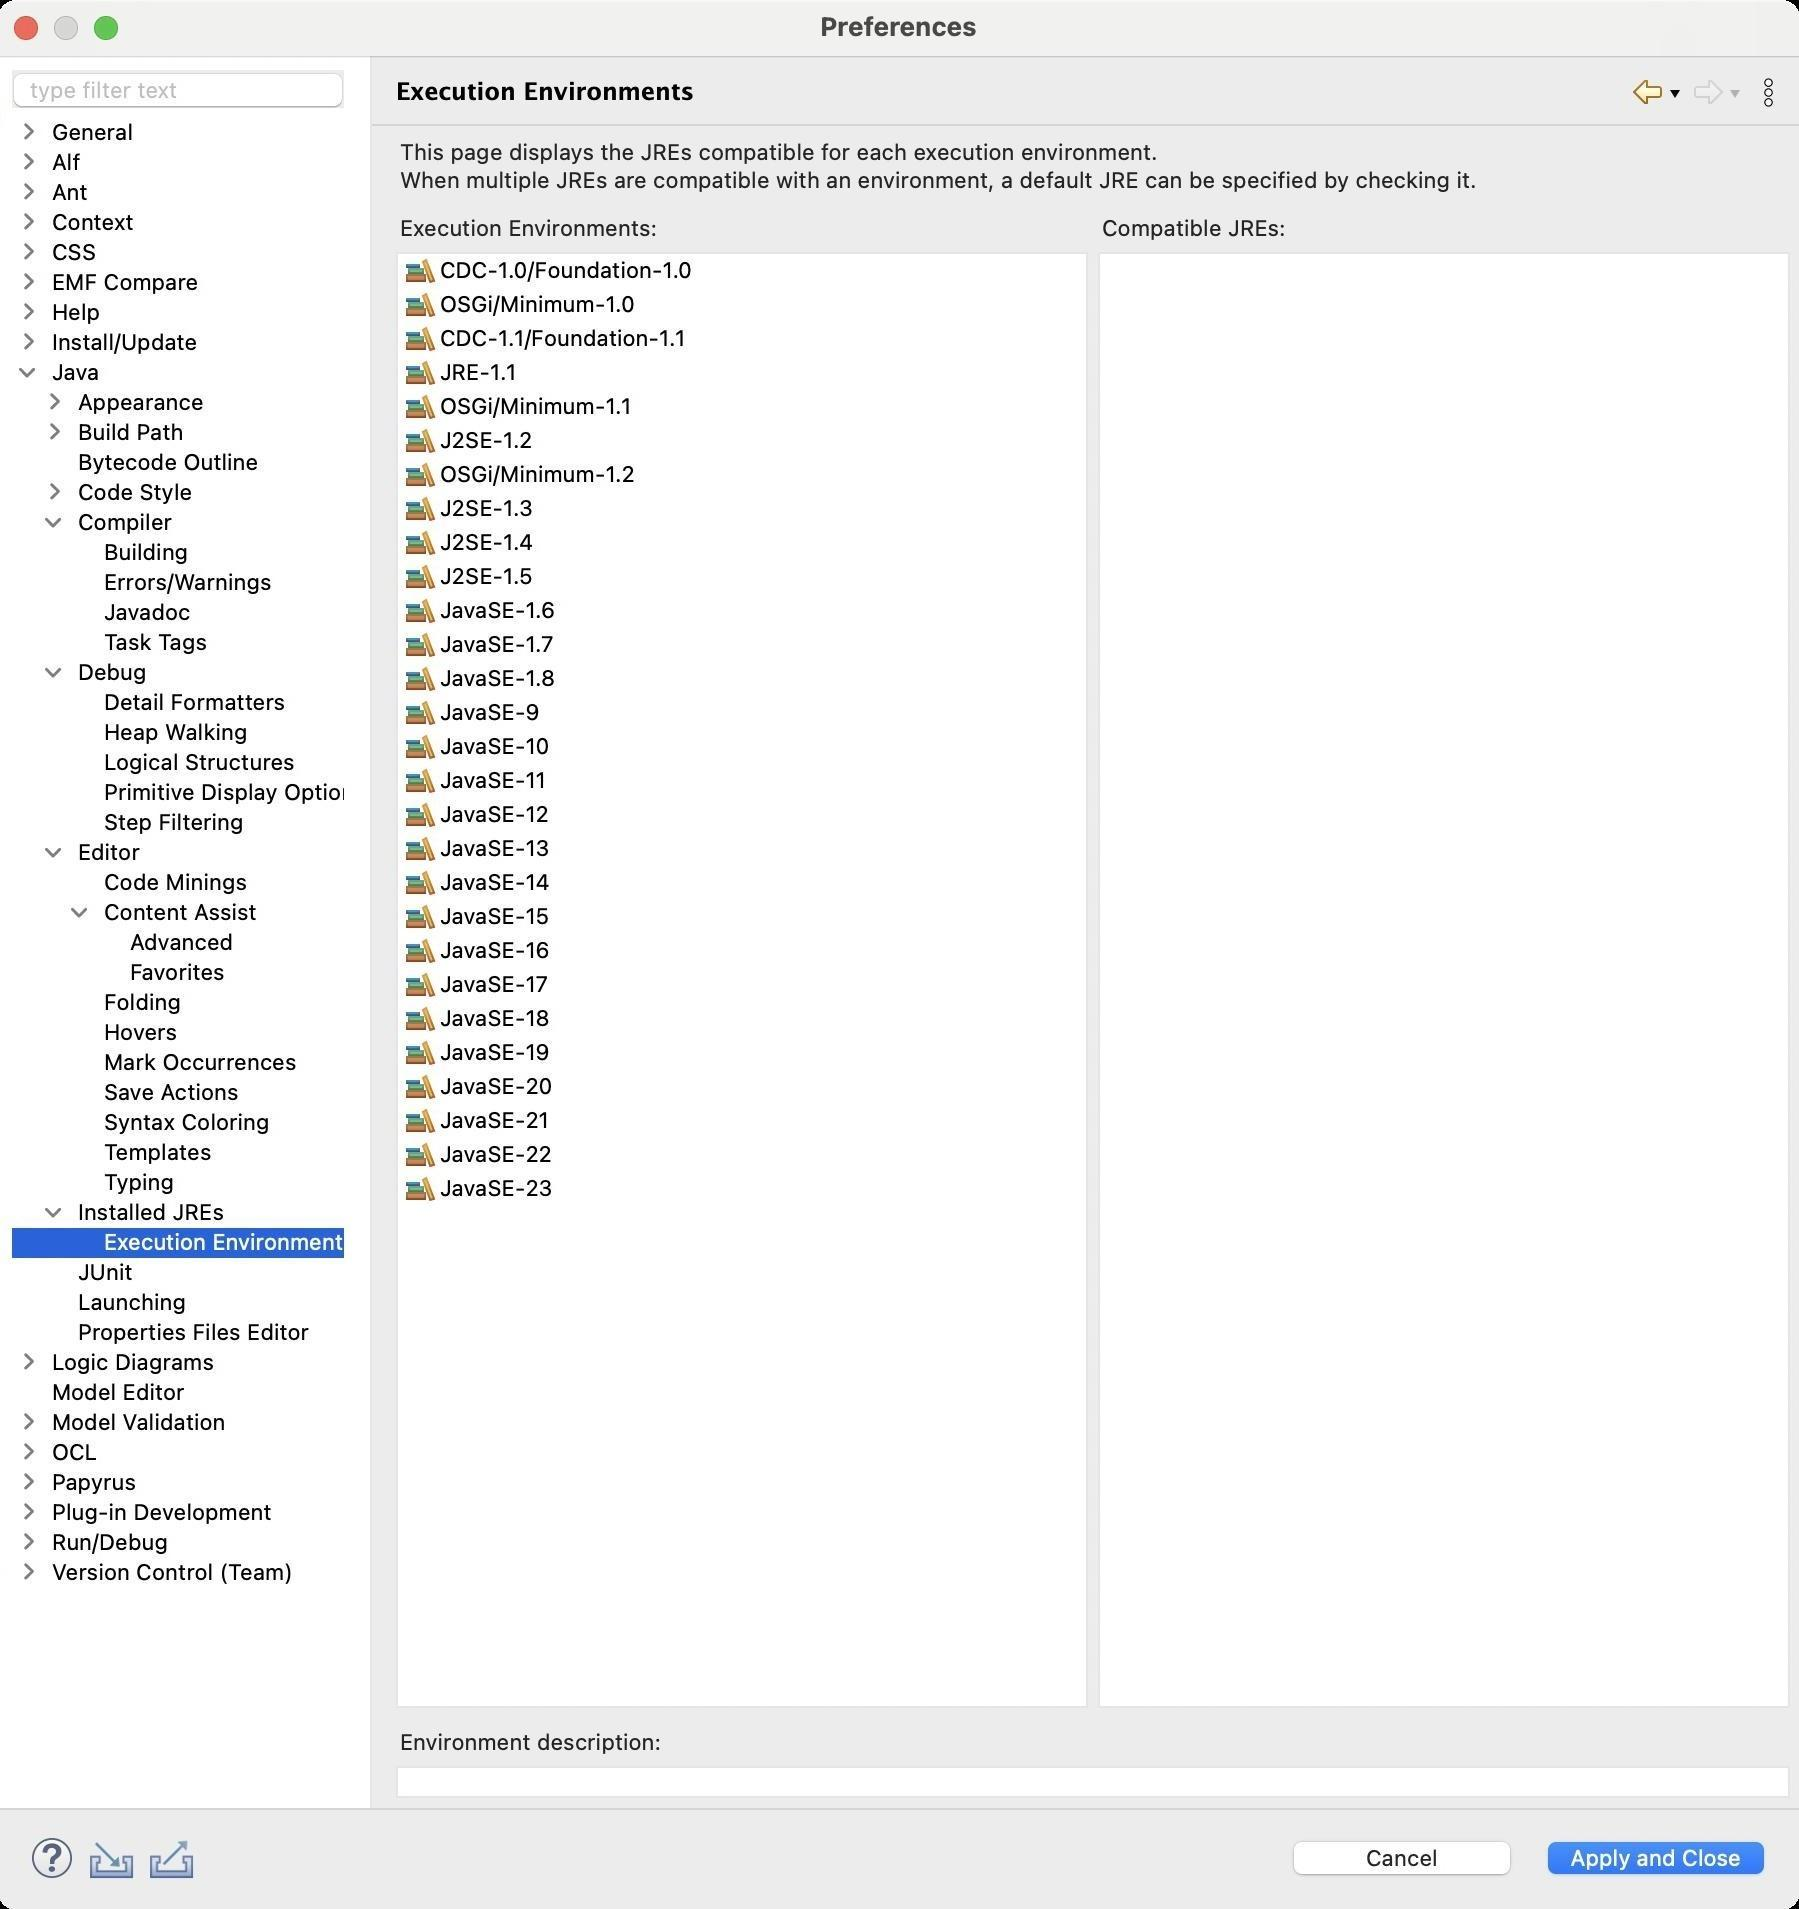
Accessibility tree:
{"name": "Preferences", "role": "AXWindow", "description": null, "role_description": "standard window", "value": null, "position": "480.00;95.00", "size": "901;955", "children": [{"name": "Apply_and_Close", "role": "AXButton", "description": null, "role_description": "button", "value": null, "position": "769.00;917.00", "size": "120;27", "children": []}, {"name": "Cancel", "role": "AXButton", "description": null, "role_description": "button", "value": null, "position": "642.00;917.00", "size": "120;27", "children": []}, {"name": null, "role": "AXToolbar", "description": null, "role_description": "toolbar", "value": null, "position": "12.00;915.00", "size": "90;30", "children": [{"name": "Help", "role": "AXCheckBox", "description": null, "role_description": "checkbox", "value": 0, "position": "12.00;915.00", "size": "30;30", "children": []}, {"name": "Import", "role": "AXButton", "description": null, "role_description": "button", "value": null, "position": "42.00;915.00", "size": "30;30", "children": []}, {"name": "Export", "role": "AXButton", "description": null, "role_description": "button", "value": null, "position": "72.00;915.00", "size": "30;30", "children": []}]}, {"name": null, "role": "AXScrollArea", "description": null, "role_description": "scroll area", "value": null, "position": "199.00;69.00", "size": "697;830", "children": [{"name": null, "role": "AXScrollArea", "description": null, "role_description": "scroll area", "value": null, "position": "199.00;883.00", "size": "697;16", "children": [{"name": null, "role": "AXTextArea", "description": null, "role_description": "text entry area", "value": "", "position": "200.00;884.00", "size": "694;14", "children": []}]}, {"name": null, "role": "AXStaticText", "description": null, "role_description": "text", "value": "Environment description:", "position": "199.00;864.00", "size": "697;14", "children": []}, {"name": null, "role": "AXScrollArea", "description": null, "role_description": "scroll area", "value": null, "position": "550.00;126.00", "size": "346;728", "children": [{"name": null, "role": "AXTable", "description": null, "role_description": "table", "value": null, "position": "551.00;127.00", "size": "344;726", "children": [{"name": null, "role": "AXColumn", "description": null, "role_description": "column", "value": null, "position": "551.00;127.00", "size": "15;726", "children": []}, {"name": null, "role": "AXColumn", "description": null, "role_description": "column", "value": null, "position": "566.00;127.00", "size": "6;726", "children": []}]}]}, {"name": null, "role": "AXStaticText", "description": null, "role_description": "text", "value": "Compatible JREs:", "position": "550.00;107.00", "size": "346;14", "children": []}, {"name": null, "role": "AXScrollArea", "description": null, "role_description": "scroll area", "value": null, "position": "199.00;126.00", "size": "346;728", "children": [{"name": null, "role": "AXTable", "description": null, "role_description": "table", "value": null, "position": "200.00;127.00", "size": "344;726", "children": [{"name": null, "role": "AXRow", "description": null, "role_description": "table row", "value": null, "position": "200.00;127.00", "size": "344;17", "children": [{"name": null, "role": "AXStaticText", "description": null, "role_description": "text", "value": "CDC-1.0/Foundation-1.0", "position": "200.00;127.00", "size": "150;16", "children": []}]}, {"name": null, "role": "AXRow", "description": null, "role_description": "table row", "value": null, "position": "200.00;144.00", "size": "344;17", "children": [{"name": null, "role": "AXStaticText", "description": null, "role_description": "text", "value": "OSGi/Minimum-1.0", "position": "200.00;144.00", "size": "150;16", "children": []}]}, {"name": null, "role": "AXRow", "description": null, "role_description": "table row", "value": null, "position": "200.00;161.00", "size": "344;17", "children": [{"name": null, "role": "AXStaticText", "description": null, "role_description": "text", "value": "CDC-1.1/Foundation-1.1", "position": "200.00;161.00", "size": "150;16", "children": []}]}, {"name": null, "role": "AXRow", "description": null, "role_description": "table row", "value": null, "position": "200.00;178.00", "size": "344;17", "children": [{"name": null, "role": "AXStaticText", "description": null, "role_description": "text", "value": "JRE-1.1", "position": "200.00;178.00", "size": "150;16", "children": []}]}, {"name": null, "role": "AXRow", "description": null, "role_description": "table row", "value": null, "position": "200.00;195.00", "size": "344;17", "children": [{"name": null, "role": "AXStaticText", "description": null, "role_description": "text", "value": "OSGi/Minimum-1.1", "position": "200.00;195.00", "size": "150;16", "children": []}]}, {"name": null, "role": "AXRow", "description": null, "role_description": "table row", "value": null, "position": "200.00;212.00", "size": "344;17", "children": [{"name": null, "role": "AXStaticText", "description": null, "role_description": "text", "value": "J2SE-1.2", "position": "200.00;212.00", "size": "150;16", "children": []}]}, {"name": null, "role": "AXRow", "description": null, "role_description": "table row", "value": null, "position": "200.00;229.00", "size": "344;17", "children": [{"name": null, "role": "AXStaticText", "description": null, "role_description": "text", "value": "OSGi/Minimum-1.2", "position": "200.00;229.00", "size": "150;16", "children": []}]}, {"name": null, "role": "AXRow", "description": null, "role_description": "table row", "value": null, "position": "200.00;246.00", "size": "344;17", "children": [{"name": null, "role": "AXStaticText", "description": null, "role_description": "text", "value": "J2SE-1.3", "position": "200.00;246.00", "size": "150;16", "children": []}]}, {"name": null, "role": "AXRow", "description": null, "role_description": "table row", "value": null, "position": "200.00;263.00", "size": "344;17", "children": [{"name": null, "role": "AXStaticText", "description": null, "role_description": "text", "value": "J2SE-1.4", "position": "200.00;263.00", "size": "150;16", "children": []}]}, {"name": null, "role": "AXRow", "description": null, "role_description": "table row", "value": null, "position": "200.00;280.00", "size": "344;17", "children": [{"name": null, "role": "AXStaticText", "description": null, "role_description": "text", "value": "J2SE-1.5", "position": "200.00;280.00", "size": "150;16", "children": []}]}, {"name": null, "role": "AXRow", "description": null, "role_description": "table row", "value": null, "position": "200.00;297.00", "size": "344;17", "children": [{"name": null, "role": "AXStaticText", "description": null, "role_description": "text", "value": "JavaSE-1.6", "position": "200.00;297.00", "size": "150;16", "children": []}]}, {"name": null, "role": "AXRow", "description": null, "role_description": "table row", "value": null, "position": "200.00;314.00", "size": "344;17", "children": [{"name": null, "role": "AXStaticText", "description": null, "role_description": "text", "value": "JavaSE-1.7", "position": "200.00;314.00", "size": "150;16", "children": []}]}, {"name": null, "role": "AXRow", "description": null, "role_description": "table row", "value": null, "position": "200.00;331.00", "size": "344;17", "children": [{"name": null, "role": "AXStaticText", "description": null, "role_description": "text", "value": "JavaSE-1.8", "position": "200.00;331.00", "size": "150;16", "children": []}]}, {"name": null, "role": "AXRow", "description": null, "role_description": "table row", "value": null, "position": "200.00;348.00", "size": "344;17", "children": [{"name": null, "role": "AXStaticText", "description": null, "role_description": "text", "value": "JavaSE-9", "position": "200.00;348.00", "size": "150;16", "children": []}]}, {"name": null, "role": "AXRow", "description": null, "role_description": "table row", "value": null, "position": "200.00;365.00", "size": "344;17", "children": [{"name": null, "role": "AXStaticText", "description": null, "role_description": "text", "value": "JavaSE-10", "position": "200.00;365.00", "size": "150;16", "children": []}]}, {"name": null, "role": "AXRow", "description": null, "role_description": "table row", "value": null, "position": "200.00;382.00", "size": "344;17", "children": [{"name": null, "role": "AXStaticText", "description": null, "role_description": "text", "value": "JavaSE-11", "position": "200.00;382.00", "size": "150;16", "children": []}]}, {"name": null, "role": "AXRow", "description": null, "role_description": "table row", "value": null, "position": "200.00;399.00", "size": "344;17", "children": [{"name": null, "role": "AXStaticText", "description": null, "role_description": "text", "value": "JavaSE-12", "position": "200.00;399.00", "size": "150;16", "children": []}]}, {"name": null, "role": "AXRow", "description": null, "role_description": "table row", "value": null, "position": "200.00;416.00", "size": "344;17", "children": [{"name": null, "role": "AXStaticText", "description": null, "role_description": "text", "value": "JavaSE-13", "position": "200.00;416.00", "size": "150;16", "children": []}]}, {"name": null, "role": "AXRow", "description": null, "role_description": "table row", "value": null, "position": "200.00;433.00", "size": "344;17", "children": [{"name": null, "role": "AXStaticText", "description": null, "role_description": "text", "value": "JavaSE-14", "position": "200.00;433.00", "size": "150;16", "children": []}]}, {"name": null, "role": "AXRow", "description": null, "role_description": "table row", "value": null, "position": "200.00;450.00", "size": "344;17", "children": [{"name": null, "role": "AXStaticText", "description": null, "role_description": "text", "value": "JavaSE-15", "position": "200.00;450.00", "size": "150;16", "children": []}]}, {"name": null, "role": "AXRow", "description": null, "role_description": "table row", "value": null, "position": "200.00;467.00", "size": "344;17", "children": [{"name": null, "role": "AXStaticText", "description": null, "role_description": "text", "value": "JavaSE-16", "position": "200.00;467.00", "size": "150;16", "children": []}]}, {"name": null, "role": "AXRow", "description": null, "role_description": "table row", "value": null, "position": "200.00;484.00", "size": "344;17", "children": [{"name": null, "role": "AXStaticText", "description": null, "role_description": "text", "value": "JavaSE-17", "position": "200.00;484.00", "size": "150;16", "children": []}]}, {"name": null, "role": "AXRow", "description": null, "role_description": "table row", "value": null, "position": "200.00;501.00", "size": "344;17", "children": [{"name": null, "role": "AXStaticText", "description": null, "role_description": "text", "value": "JavaSE-18", "position": "200.00;501.00", "size": "150;16", "children": []}]}, {"name": null, "role": "AXRow", "description": null, "role_description": "table row", "value": null, "position": "200.00;518.00", "size": "344;17", "children": [{"name": null, "role": "AXStaticText", "description": null, "role_description": "text", "value": "JavaSE-19", "position": "200.00;518.00", "size": "150;16", "children": []}]}, {"name": null, "role": "AXRow", "description": null, "role_description": "table row", "value": null, "position": "200.00;535.00", "size": "344;17", "children": [{"name": null, "role": "AXStaticText", "description": null, "role_description": "text", "value": "JavaSE-20", "position": "200.00;535.00", "size": "150;16", "children": []}]}, {"name": null, "role": "AXRow", "description": null, "role_description": "table row", "value": null, "position": "200.00;552.00", "size": "344;17", "children": [{"name": null, "role": "AXStaticText", "description": null, "role_description": "text", "value": "JavaSE-21", "position": "200.00;552.00", "size": "150;16", "children": []}]}, {"name": null, "role": "AXRow", "description": null, "role_description": "table row", "value": null, "position": "200.00;569.00", "size": "344;17", "children": [{"name": null, "role": "AXStaticText", "description": null, "role_description": "text", "value": "JavaSE-22", "position": "200.00;569.00", "size": "150;16", "children": []}]}, {"name": null, "role": "AXRow", "description": null, "role_description": "table row", "value": null, "position": "200.00;586.00", "size": "344;17", "children": [{"name": null, "role": "AXStaticText", "description": null, "role_description": "text", "value": "JavaSE-23", "position": "200.00;586.00", "size": "150;16", "children": []}]}, {"name": null, "role": "AXColumn", "description": null, "role_description": "column", "value": null, "position": "200.00;127.00", "size": "151;726", "children": []}]}]}, {"name": null, "role": "AXStaticText", "description": null, "role_description": "text", "value": "Execution Environments:", "position": "199.00;107.00", "size": "346;14", "children": []}, {"name": null, "role": "AXStaticText", "description": null, "role_description": "text", "value": "This page displays the JREs compatible for each execution environment.\nWhen multiple JREs are compatible with an environment, a default JRE can be specified by checking it.", "position": "199.00;69.00", "size": "697;28", "children": []}]}, {"name": null, "role": "AXToolbar", "description": "", "role_description": "toolbar", "value": null, "position": "814.00;35.00", "size": "82;22", "children": [{"name": "Back_to_Installed_JREs", "role": "AXMenuButton", "description": null, "role_description": "menu button", "value": null, "position": "814.00;35.00", "size": "22;22", "children": []}, {"name": "Forward", "role": "AXMenuButton", "description": null, "role_description": "menu button", "value": null, "position": "844.00;35.00", "size": "22;22", "children": []}, {"name": "Additional_Dialog_Actions", "role": "AXButton", "description": null, "role_description": "button", "value": null, "position": "874.00;35.00", "size": "22;22", "children": []}]}, {"name": null, "role": "AXStaticText", "description": "", "role_description": "text", "value": "Execution Environments", "position": "196.00;35.00", "size": "611;21", "children": []}, {"name": null, "role": "AXSplitter", "description": null, "role_description": "splitter", "value": 180, "position": "180.00;28.00", "size": "5;876", "children": []}, {"name": null, "role": "AXScrollArea", "description": null, "role_description": "scroll area", "value": null, "position": "7.00;59.00", "size": "166;845", "children": [{"name": null, "role": "AXOutline", "description": null, "role_description": "outline", "value": null, "position": "7.00;59.00", "size": "178;845", "children": [{"name": null, "role": "AXRow", "description": null, "role_description": "outline row", "value": null, "position": "7.00;59.00", "size": "178;15", "children": [{"name": null, "role": "AXGroup", "description": null, "role_description": "group", "value": null, "position": "7.00;59.00", "size": "178;15", "children": [{"name": null, "role": "AXDisclosureTriangle", "description": null, "role_description": "disclosure triangle", "value": 0, "position": "9.00;59.00", "size": "12;14", "children": []}, {"name": null, "role": "AXStaticText", "description": null, "role_description": "text", "value": "General", "position": "25.00;59.00", "size": "159;14", "children": []}]}]}, {"name": null, "role": "AXRow", "description": null, "role_description": "outline row", "value": null, "position": "7.00;74.00", "size": "178;15", "children": [{"name": null, "role": "AXGroup", "description": null, "role_description": "group", "value": null, "position": "7.00;74.00", "size": "178;15", "children": [{"name": null, "role": "AXDisclosureTriangle", "description": null, "role_description": "disclosure triangle", "value": 0, "position": "9.00;74.00", "size": "12;14", "children": []}, {"name": null, "role": "AXStaticText", "description": null, "role_description": "text", "value": "Alf", "position": "25.00;74.00", "size": "159;14", "children": []}]}]}, {"name": null, "role": "AXRow", "description": null, "role_description": "outline row", "value": null, "position": "7.00;89.00", "size": "178;15", "children": [{"name": null, "role": "AXGroup", "description": null, "role_description": "group", "value": null, "position": "7.00;89.00", "size": "178;15", "children": [{"name": null, "role": "AXDisclosureTriangle", "description": null, "role_description": "disclosure triangle", "value": 0, "position": "9.00;89.00", "size": "12;14", "children": []}, {"name": null, "role": "AXStaticText", "description": null, "role_description": "text", "value": "Ant", "position": "25.00;89.00", "size": "159;14", "children": []}]}]}, {"name": null, "role": "AXRow", "description": null, "role_description": "outline row", "value": null, "position": "7.00;104.00", "size": "178;15", "children": [{"name": null, "role": "AXGroup", "description": null, "role_description": "group", "value": null, "position": "7.00;104.00", "size": "178;15", "children": [{"name": null, "role": "AXDisclosureTriangle", "description": null, "role_description": "disclosure triangle", "value": 0, "position": "9.00;104.00", "size": "12;14", "children": []}, {"name": null, "role": "AXStaticText", "description": null, "role_description": "text", "value": "Context", "position": "25.00;104.00", "size": "159;14", "children": []}]}]}, {"name": null, "role": "AXRow", "description": null, "role_description": "outline row", "value": null, "position": "7.00;119.00", "size": "178;15", "children": [{"name": null, "role": "AXGroup", "description": null, "role_description": "group", "value": null, "position": "7.00;119.00", "size": "178;15", "children": [{"name": null, "role": "AXDisclosureTriangle", "description": null, "role_description": "disclosure triangle", "value": 0, "position": "9.00;119.00", "size": "12;14", "children": []}, {"name": null, "role": "AXStaticText", "description": null, "role_description": "text", "value": "CSS", "position": "25.00;119.00", "size": "159;14", "children": []}]}]}, {"name": null, "role": "AXRow", "description": null, "role_description": "outline row", "value": null, "position": "7.00;134.00", "size": "178;15", "children": [{"name": null, "role": "AXGroup", "description": null, "role_description": "group", "value": null, "position": "7.00;134.00", "size": "178;15", "children": [{"name": null, "role": "AXDisclosureTriangle", "description": null, "role_description": "disclosure triangle", "value": 0, "position": "9.00;134.00", "size": "12;14", "children": []}, {"name": null, "role": "AXStaticText", "description": null, "role_description": "text", "value": "EMF Compare", "position": "25.00;134.00", "size": "159;14", "children": []}]}]}, {"name": null, "role": "AXRow", "description": null, "role_description": "outline row", "value": null, "position": "7.00;149.00", "size": "178;15", "children": [{"name": null, "role": "AXGroup", "description": null, "role_description": "group", "value": null, "position": "7.00;149.00", "size": "178;15", "children": [{"name": null, "role": "AXDisclosureTriangle", "description": null, "role_description": "disclosure triangle", "value": 0, "position": "9.00;149.00", "size": "12;14", "children": []}, {"name": null, "role": "AXStaticText", "description": null, "role_description": "text", "value": "Help", "position": "25.00;149.00", "size": "159;14", "children": []}]}]}, {"name": null, "role": "AXRow", "description": null, "role_description": "outline row", "value": null, "position": "7.00;164.00", "size": "178;15", "children": [{"name": null, "role": "AXGroup", "description": null, "role_description": "group", "value": null, "position": "7.00;164.00", "size": "178;15", "children": [{"name": null, "role": "AXDisclosureTriangle", "description": null, "role_description": "disclosure triangle", "value": 0, "position": "9.00;164.00", "size": "12;14", "children": []}, {"name": null, "role": "AXStaticText", "description": null, "role_description": "text", "value": "Install/Update", "position": "25.00;164.00", "size": "159;14", "children": []}]}]}, {"name": null, "role": "AXRow", "description": null, "role_description": "outline row", "value": null, "position": "7.00;179.00", "size": "178;15", "children": [{"name": null, "role": "AXGroup", "description": null, "role_description": "group", "value": null, "position": "7.00;179.00", "size": "178;15", "children": [{"name": null, "role": "AXDisclosureTriangle", "description": null, "role_description": "disclosure triangle", "value": 1, "position": "9.00;179.00", "size": "12;14", "children": []}, {"name": null, "role": "AXStaticText", "description": null, "role_description": "text", "value": "Java", "position": "25.00;179.00", "size": "159;14", "children": []}]}]}, {"name": null, "role": "AXRow", "description": null, "role_description": "outline row", "value": null, "position": "7.00;194.00", "size": "178;15", "children": [{"name": null, "role": "AXGroup", "description": null, "role_description": "group", "value": null, "position": "7.00;194.00", "size": "178;15", "children": [{"name": null, "role": "AXDisclosureTriangle", "description": null, "role_description": "disclosure triangle", "value": 0, "position": "22.00;194.00", "size": "12;14", "children": []}, {"name": null, "role": "AXStaticText", "description": null, "role_description": "text", "value": "Appearance", "position": "38.00;194.00", "size": "146;14", "children": []}]}]}, {"name": null, "role": "AXRow", "description": null, "role_description": "outline row", "value": null, "position": "7.00;209.00", "size": "178;15", "children": [{"name": null, "role": "AXGroup", "description": null, "role_description": "group", "value": null, "position": "7.00;209.00", "size": "178;15", "children": [{"name": null, "role": "AXDisclosureTriangle", "description": null, "role_description": "disclosure triangle", "value": 0, "position": "22.00;209.00", "size": "12;14", "children": []}, {"name": null, "role": "AXStaticText", "description": null, "role_description": "text", "value": "Build Path", "position": "38.00;209.00", "size": "146;14", "children": []}]}]}, {"name": null, "role": "AXRow", "description": null, "role_description": "outline row", "value": null, "position": "7.00;224.00", "size": "178;15", "children": [{"name": null, "role": "AXStaticText", "description": null, "role_description": "text", "value": "Bytecode Outline", "position": "38.00;224.00", "size": "146;14", "children": []}]}, {"name": null, "role": "AXRow", "description": null, "role_description": "outline row", "value": null, "position": "7.00;239.00", "size": "178;15", "children": [{"name": null, "role": "AXGroup", "description": null, "role_description": "group", "value": null, "position": "7.00;239.00", "size": "178;15", "children": [{"name": null, "role": "AXDisclosureTriangle", "description": null, "role_description": "disclosure triangle", "value": 0, "position": "22.00;239.00", "size": "12;14", "children": []}, {"name": null, "role": "AXStaticText", "description": null, "role_description": "text", "value": "Code Style", "position": "38.00;239.00", "size": "146;14", "children": []}]}]}, {"name": null, "role": "AXRow", "description": null, "role_description": "outline row", "value": null, "position": "7.00;254.00", "size": "178;15", "children": [{"name": null, "role": "AXGroup", "description": null, "role_description": "group", "value": null, "position": "7.00;254.00", "size": "178;15", "children": [{"name": null, "role": "AXDisclosureTriangle", "description": null, "role_description": "disclosure triangle", "value": 1, "position": "22.00;254.00", "size": "12;14", "children": []}, {"name": null, "role": "AXStaticText", "description": null, "role_description": "text", "value": "Compiler", "position": "38.00;254.00", "size": "146;14", "children": []}]}]}, {"name": null, "role": "AXRow", "description": null, "role_description": "outline row", "value": null, "position": "7.00;269.00", "size": "178;15", "children": [{"name": null, "role": "AXStaticText", "description": null, "role_description": "text", "value": "Building", "position": "51.00;269.00", "size": "133;14", "children": []}]}, {"name": null, "role": "AXRow", "description": null, "role_description": "outline row", "value": null, "position": "7.00;284.00", "size": "178;15", "children": [{"name": null, "role": "AXStaticText", "description": null, "role_description": "text", "value": "Errors/Warnings", "position": "51.00;284.00", "size": "133;14", "children": []}]}, {"name": null, "role": "AXRow", "description": null, "role_description": "outline row", "value": null, "position": "7.00;299.00", "size": "178;15", "children": [{"name": null, "role": "AXStaticText", "description": null, "role_description": "text", "value": "Javadoc", "position": "51.00;299.00", "size": "133;14", "children": []}]}, {"name": null, "role": "AXRow", "description": null, "role_description": "outline row", "value": null, "position": "7.00;314.00", "size": "178;15", "children": [{"name": null, "role": "AXStaticText", "description": null, "role_description": "text", "value": "Task Tags", "position": "51.00;314.00", "size": "133;14", "children": []}]}, {"name": null, "role": "AXRow", "description": null, "role_description": "outline row", "value": null, "position": "7.00;329.00", "size": "178;15", "children": [{"name": null, "role": "AXGroup", "description": null, "role_description": "group", "value": null, "position": "7.00;329.00", "size": "178;15", "children": [{"name": null, "role": "AXDisclosureTriangle", "description": null, "role_description": "disclosure triangle", "value": 1, "position": "22.00;329.00", "size": "12;14", "children": []}, {"name": null, "role": "AXStaticText", "description": null, "role_description": "text", "value": "Debug", "position": "38.00;329.00", "size": "146;14", "children": []}]}]}, {"name": null, "role": "AXRow", "description": null, "role_description": "outline row", "value": null, "position": "7.00;344.00", "size": "178;15", "children": [{"name": null, "role": "AXStaticText", "description": null, "role_description": "text", "value": "Detail Formatters", "position": "51.00;344.00", "size": "133;14", "children": []}]}, {"name": null, "role": "AXRow", "description": null, "role_description": "outline row", "value": null, "position": "7.00;359.00", "size": "178;15", "children": [{"name": null, "role": "AXStaticText", "description": null, "role_description": "text", "value": "Heap Walking", "position": "51.00;359.00", "size": "133;14", "children": []}]}, {"name": null, "role": "AXRow", "description": null, "role_description": "outline row", "value": null, "position": "7.00;374.00", "size": "178;15", "children": [{"name": null, "role": "AXStaticText", "description": null, "role_description": "text", "value": "Logical Structures", "position": "51.00;374.00", "size": "133;14", "children": []}]}, {"name": null, "role": "AXRow", "description": null, "role_description": "outline row", "value": null, "position": "7.00;389.00", "size": "178;15", "children": [{"name": null, "role": "AXStaticText", "description": null, "role_description": "text", "value": "Primitive Display Options", "position": "51.00;389.00", "size": "133;14", "children": []}]}, {"name": null, "role": "AXRow", "description": null, "role_description": "outline row", "value": null, "position": "7.00;404.00", "size": "178;15", "children": [{"name": null, "role": "AXStaticText", "description": null, "role_description": "text", "value": "Step Filtering", "position": "51.00;404.00", "size": "133;14", "children": []}]}, {"name": null, "role": "AXRow", "description": null, "role_description": "outline row", "value": null, "position": "7.00;419.00", "size": "178;15", "children": [{"name": null, "role": "AXGroup", "description": null, "role_description": "group", "value": null, "position": "7.00;419.00", "size": "178;15", "children": [{"name": null, "role": "AXDisclosureTriangle", "description": null, "role_description": "disclosure triangle", "value": 1, "position": "22.00;419.00", "size": "12;14", "children": []}, {"name": null, "role": "AXStaticText", "description": null, "role_description": "text", "value": "Editor", "position": "38.00;419.00", "size": "146;14", "children": []}]}]}, {"name": null, "role": "AXRow", "description": null, "role_description": "outline row", "value": null, "position": "7.00;434.00", "size": "178;15", "children": [{"name": null, "role": "AXStaticText", "description": null, "role_description": "text", "value": "Code Minings", "position": "51.00;434.00", "size": "133;14", "children": []}]}, {"name": null, "role": "AXRow", "description": null, "role_description": "outline row", "value": null, "position": "7.00;449.00", "size": "178;15", "children": [{"name": null, "role": "AXGroup", "description": null, "role_description": "group", "value": null, "position": "7.00;449.00", "size": "178;15", "children": [{"name": null, "role": "AXDisclosureTriangle", "description": null, "role_description": "disclosure triangle", "value": 1, "position": "35.00;449.00", "size": "12;14", "children": []}, {"name": null, "role": "AXStaticText", "description": null, "role_description": "text", "value": "Content Assist", "position": "51.00;449.00", "size": "133;14", "children": []}]}]}, {"name": null, "role": "AXRow", "description": null, "role_description": "outline row", "value": null, "position": "7.00;464.00", "size": "178;15", "children": [{"name": null, "role": "AXStaticText", "description": null, "role_description": "text", "value": "Advanced", "position": "64.00;464.00", "size": "120;14", "children": []}]}, {"name": null, "role": "AXRow", "description": null, "role_description": "outline row", "value": null, "position": "7.00;479.00", "size": "178;15", "children": [{"name": null, "role": "AXStaticText", "description": null, "role_description": "text", "value": "Favorites", "position": "64.00;479.00", "size": "120;14", "children": []}]}, {"name": null, "role": "AXRow", "description": null, "role_description": "outline row", "value": null, "position": "7.00;494.00", "size": "178;15", "children": [{"name": null, "role": "AXStaticText", "description": null, "role_description": "text", "value": "Folding", "position": "51.00;494.00", "size": "133;14", "children": []}]}, {"name": null, "role": "AXRow", "description": null, "role_description": "outline row", "value": null, "position": "7.00;509.00", "size": "178;15", "children": [{"name": null, "role": "AXStaticText", "description": null, "role_description": "text", "value": "Hovers", "position": "51.00;509.00", "size": "133;14", "children": []}]}, {"name": null, "role": "AXRow", "description": null, "role_description": "outline row", "value": null, "position": "7.00;524.00", "size": "178;15", "children": [{"name": null, "role": "AXStaticText", "description": null, "role_description": "text", "value": "Mark Occurrences", "position": "51.00;524.00", "size": "133;14", "children": []}]}, {"name": null, "role": "AXRow", "description": null, "role_description": "outline row", "value": null, "position": "7.00;539.00", "size": "178;15", "children": [{"name": null, "role": "AXStaticText", "description": null, "role_description": "text", "value": "Save Actions", "position": "51.00;539.00", "size": "133;14", "children": []}]}, {"name": null, "role": "AXRow", "description": null, "role_description": "outline row", "value": null, "position": "7.00;554.00", "size": "178;15", "children": [{"name": null, "role": "AXStaticText", "description": null, "role_description": "text", "value": "Syntax Coloring", "position": "51.00;554.00", "size": "133;14", "children": []}]}, {"name": null, "role": "AXRow", "description": null, "role_description": "outline row", "value": null, "position": "7.00;569.00", "size": "178;15", "children": [{"name": null, "role": "AXStaticText", "description": null, "role_description": "text", "value": "Templates", "position": "51.00;569.00", "size": "133;14", "children": []}]}, {"name": null, "role": "AXRow", "description": null, "role_description": "outline row", "value": null, "position": "7.00;584.00", "size": "178;15", "children": [{"name": null, "role": "AXStaticText", "description": null, "role_description": "text", "value": "Typing", "position": "51.00;584.00", "size": "133;14", "children": []}]}, {"name": null, "role": "AXRow", "description": null, "role_description": "outline row", "value": null, "position": "7.00;599.00", "size": "178;15", "children": [{"name": null, "role": "AXGroup", "description": null, "role_description": "group", "value": null, "position": "7.00;599.00", "size": "178;15", "children": [{"name": null, "role": "AXDisclosureTriangle", "description": null, "role_description": "disclosure triangle", "value": 1, "position": "22.00;599.00", "size": "12;14", "children": []}, {"name": null, "role": "AXStaticText", "description": null, "role_description": "text", "value": "Installed JREs", "position": "38.00;599.00", "size": "146;14", "children": []}]}]}, {"name": null, "role": "AXRow", "description": null, "role_description": "outline row", "value": null, "position": "7.00;614.00", "size": "178;15", "children": [{"name": null, "role": "AXStaticText", "description": null, "role_description": "text", "value": "Execution Environments", "position": "51.00;614.00", "size": "133;14", "children": []}]}, {"name": null, "role": "AXRow", "description": null, "role_description": "outline row", "value": null, "position": "7.00;629.00", "size": "178;15", "children": [{"name": null, "role": "AXStaticText", "description": null, "role_description": "text", "value": "JUnit", "position": "38.00;629.00", "size": "146;14", "children": []}]}, {"name": null, "role": "AXRow", "description": null, "role_description": "outline row", "value": null, "position": "7.00;644.00", "size": "178;15", "children": [{"name": null, "role": "AXStaticText", "description": null, "role_description": "text", "value": "Launching", "position": "38.00;644.00", "size": "146;14", "children": []}]}, {"name": null, "role": "AXRow", "description": null, "role_description": "outline row", "value": null, "position": "7.00;659.00", "size": "178;15", "children": [{"name": null, "role": "AXStaticText", "description": null, "role_description": "text", "value": "Properties Files Editor", "position": "38.00;659.00", "size": "146;14", "children": []}]}, {"name": null, "role": "AXRow", "description": null, "role_description": "outline row", "value": null, "position": "7.00;674.00", "size": "178;15", "children": [{"name": null, "role": "AXGroup", "description": null, "role_description": "group", "value": null, "position": "7.00;674.00", "size": "178;15", "children": [{"name": null, "role": "AXDisclosureTriangle", "description": null, "role_description": "disclosure triangle", "value": 0, "position": "9.00;674.00", "size": "12;14", "children": []}, {"name": null, "role": "AXStaticText", "description": null, "role_description": "text", "value": "Logic Diagrams", "position": "25.00;674.00", "size": "159;14", "children": []}]}]}, {"name": null, "role": "AXRow", "description": null, "role_description": "outline row", "value": null, "position": "7.00;689.00", "size": "178;15", "children": [{"name": null, "role": "AXStaticText", "description": null, "role_description": "text", "value": "Model Editor", "position": "25.00;689.00", "size": "159;14", "children": []}]}, {"name": null, "role": "AXRow", "description": null, "role_description": "outline row", "value": null, "position": "7.00;704.00", "size": "178;15", "children": [{"name": null, "role": "AXGroup", "description": null, "role_description": "group", "value": null, "position": "7.00;704.00", "size": "178;15", "children": [{"name": null, "role": "AXDisclosureTriangle", "description": null, "role_description": "disclosure triangle", "value": 0, "position": "9.00;704.00", "size": "12;14", "children": []}, {"name": null, "role": "AXStaticText", "description": null, "role_description": "text", "value": "Model Validation", "position": "25.00;704.00", "size": "159;14", "children": []}]}]}, {"name": null, "role": "AXRow", "description": null, "role_description": "outline row", "value": null, "position": "7.00;719.00", "size": "178;15", "children": [{"name": null, "role": "AXGroup", "description": null, "role_description": "group", "value": null, "position": "7.00;719.00", "size": "178;15", "children": [{"name": null, "role": "AXDisclosureTriangle", "description": null, "role_description": "disclosure triangle", "value": 0, "position": "9.00;719.00", "size": "12;14", "children": []}, {"name": null, "role": "AXStaticText", "description": null, "role_description": "text", "value": "OCL", "position": "25.00;719.00", "size": "159;14", "children": []}]}]}, {"name": null, "role": "AXRow", "description": null, "role_description": "outline row", "value": null, "position": "7.00;734.00", "size": "178;15", "children": [{"name": null, "role": "AXGroup", "description": null, "role_description": "group", "value": null, "position": "7.00;734.00", "size": "178;15", "children": [{"name": null, "role": "AXDisclosureTriangle", "description": null, "role_description": "disclosure triangle", "value": 0, "position": "9.00;734.00", "size": "12;14", "children": []}, {"name": null, "role": "AXStaticText", "description": null, "role_description": "text", "value": "Papyrus", "position": "25.00;734.00", "size": "159;14", "children": []}]}]}, {"name": null, "role": "AXRow", "description": null, "role_description": "outline row", "value": null, "position": "7.00;749.00", "size": "178;15", "children": [{"name": null, "role": "AXGroup", "description": null, "role_description": "group", "value": null, "position": "7.00;749.00", "size": "178;15", "children": [{"name": null, "role": "AXDisclosureTriangle", "description": null, "role_description": "disclosure triangle", "value": 0, "position": "9.00;749.00", "size": "12;14", "children": []}, {"name": null, "role": "AXStaticText", "description": null, "role_description": "text", "value": "Plug-in Development", "position": "25.00;749.00", "size": "159;14", "children": []}]}]}, {"name": null, "role": "AXRow", "description": null, "role_description": "outline row", "value": null, "position": "7.00;764.00", "size": "178;15", "children": [{"name": null, "role": "AXGroup", "description": null, "role_description": "group", "value": null, "position": "7.00;764.00", "size": "178;15", "children": [{"name": null, "role": "AXDisclosureTriangle", "description": null, "role_description": "disclosure triangle", "value": 0, "position": "9.00;764.00", "size": "12;14", "children": []}, {"name": null, "role": "AXStaticText", "description": null, "role_description": "text", "value": "Run/Debug", "position": "25.00;764.00", "size": "159;14", "children": []}]}]}, {"name": null, "role": "AXRow", "description": null, "role_description": "outline row", "value": null, "position": "7.00;779.00", "size": "178;15", "children": [{"name": null, "role": "AXGroup", "description": null, "role_description": "group", "value": null, "position": "7.00;779.00", "size": "178;15", "children": [{"name": null, "role": "AXDisclosureTriangle", "description": null, "role_description": "disclosure triangle", "value": 0, "position": "9.00;779.00", "size": "12;14", "children": []}, {"name": null, "role": "AXStaticText", "description": null, "role_description": "text", "value": "Version Control (Team)", "position": "25.00;779.00", "size": "159;14", "children": []}]}]}, {"name": null, "role": "AXColumn", "description": null, "role_description": "column", "value": null, "position": "7.00;59.00", "size": "178;845", "children": []}]}, {"name": null, "role": "AXScrollBar", "description": null, "role_description": "scroll bar", "value": 0.0, "position": "7.00;888.00", "size": "166;16", "children": [{"name": null, "role": "AXValueIndicator", "description": null, "role_description": "value indicator", "value": 0.0, "position": "8.00;892.00", "size": "152;12", "children": []}, {"name": null, "role": "AXButton", "description": null, "role_description": "increment arrow button", "value": null, "position": "7.00;888.00", "size": "0;0", "children": []}, {"name": null, "role": "AXButton", "description": null, "role_description": "decrement arrow button", "value": null, "position": "7.00;888.00", "size": "0;0", "children": []}, {"name": null, "role": "AXButton", "description": null, "role_description": "increment page button", "value": null, "position": "161.00;892.00", "size": "12;12", "children": []}, {"name": null, "role": "AXButton", "description": null, "role_description": "decrement page button", "value": null, "position": "7.00;892.00", "size": "1;12", "children": []}]}]}, {"name": "type_filter_text", "role": "AXTextField", "description": null, "role_description": "search text field", "value": "", "position": "7.00;35.00", "size": "166;19", "children": []}, {"name": null, "role": "AXButton", "description": null, "role_description": "close button", "value": null, "position": "7.00;6.00", "size": "14;16", "children": []}, {"name": null, "role": "AXButton", "description": null, "role_description": "zoom button", "value": null, "position": "47.00;6.00", "size": "14;16", "children": [{"name": null, "role": "AXGroup", "description": null, "role_description": "group", "value": null, "position": "47.00;6.00", "size": "14;16", "children": [{"name": null, "role": "AXGroup", "description": null, "role_description": "group", "value": null, "position": "47.00;6.00", "size": "14;16", "children": []}]}]}, {"name": null, "role": "AXButton", "description": null, "role_description": "minimize button", "value": null, "position": "27.00;6.00", "size": "14;16", "children": []}, {"name": null, "role": "AXStaticText", "description": null, "role_description": "text", "value": "Preferences", "position": "409.00;5.00", "size": "83;16", "children": []}]}